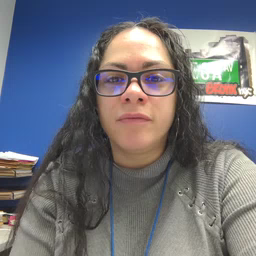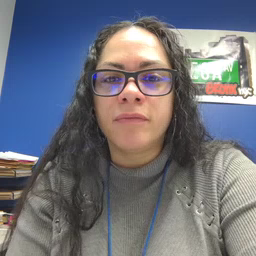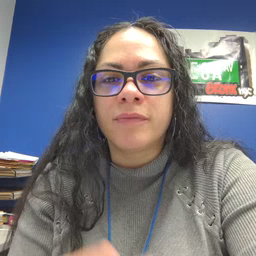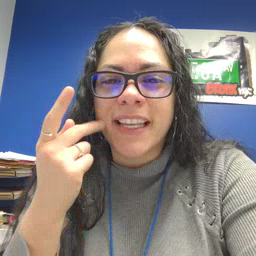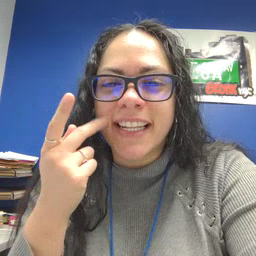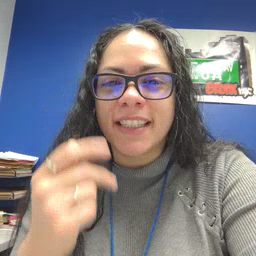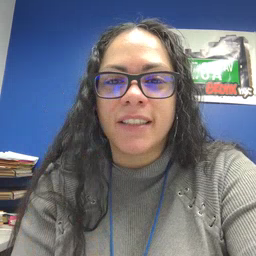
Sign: kitty